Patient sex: F
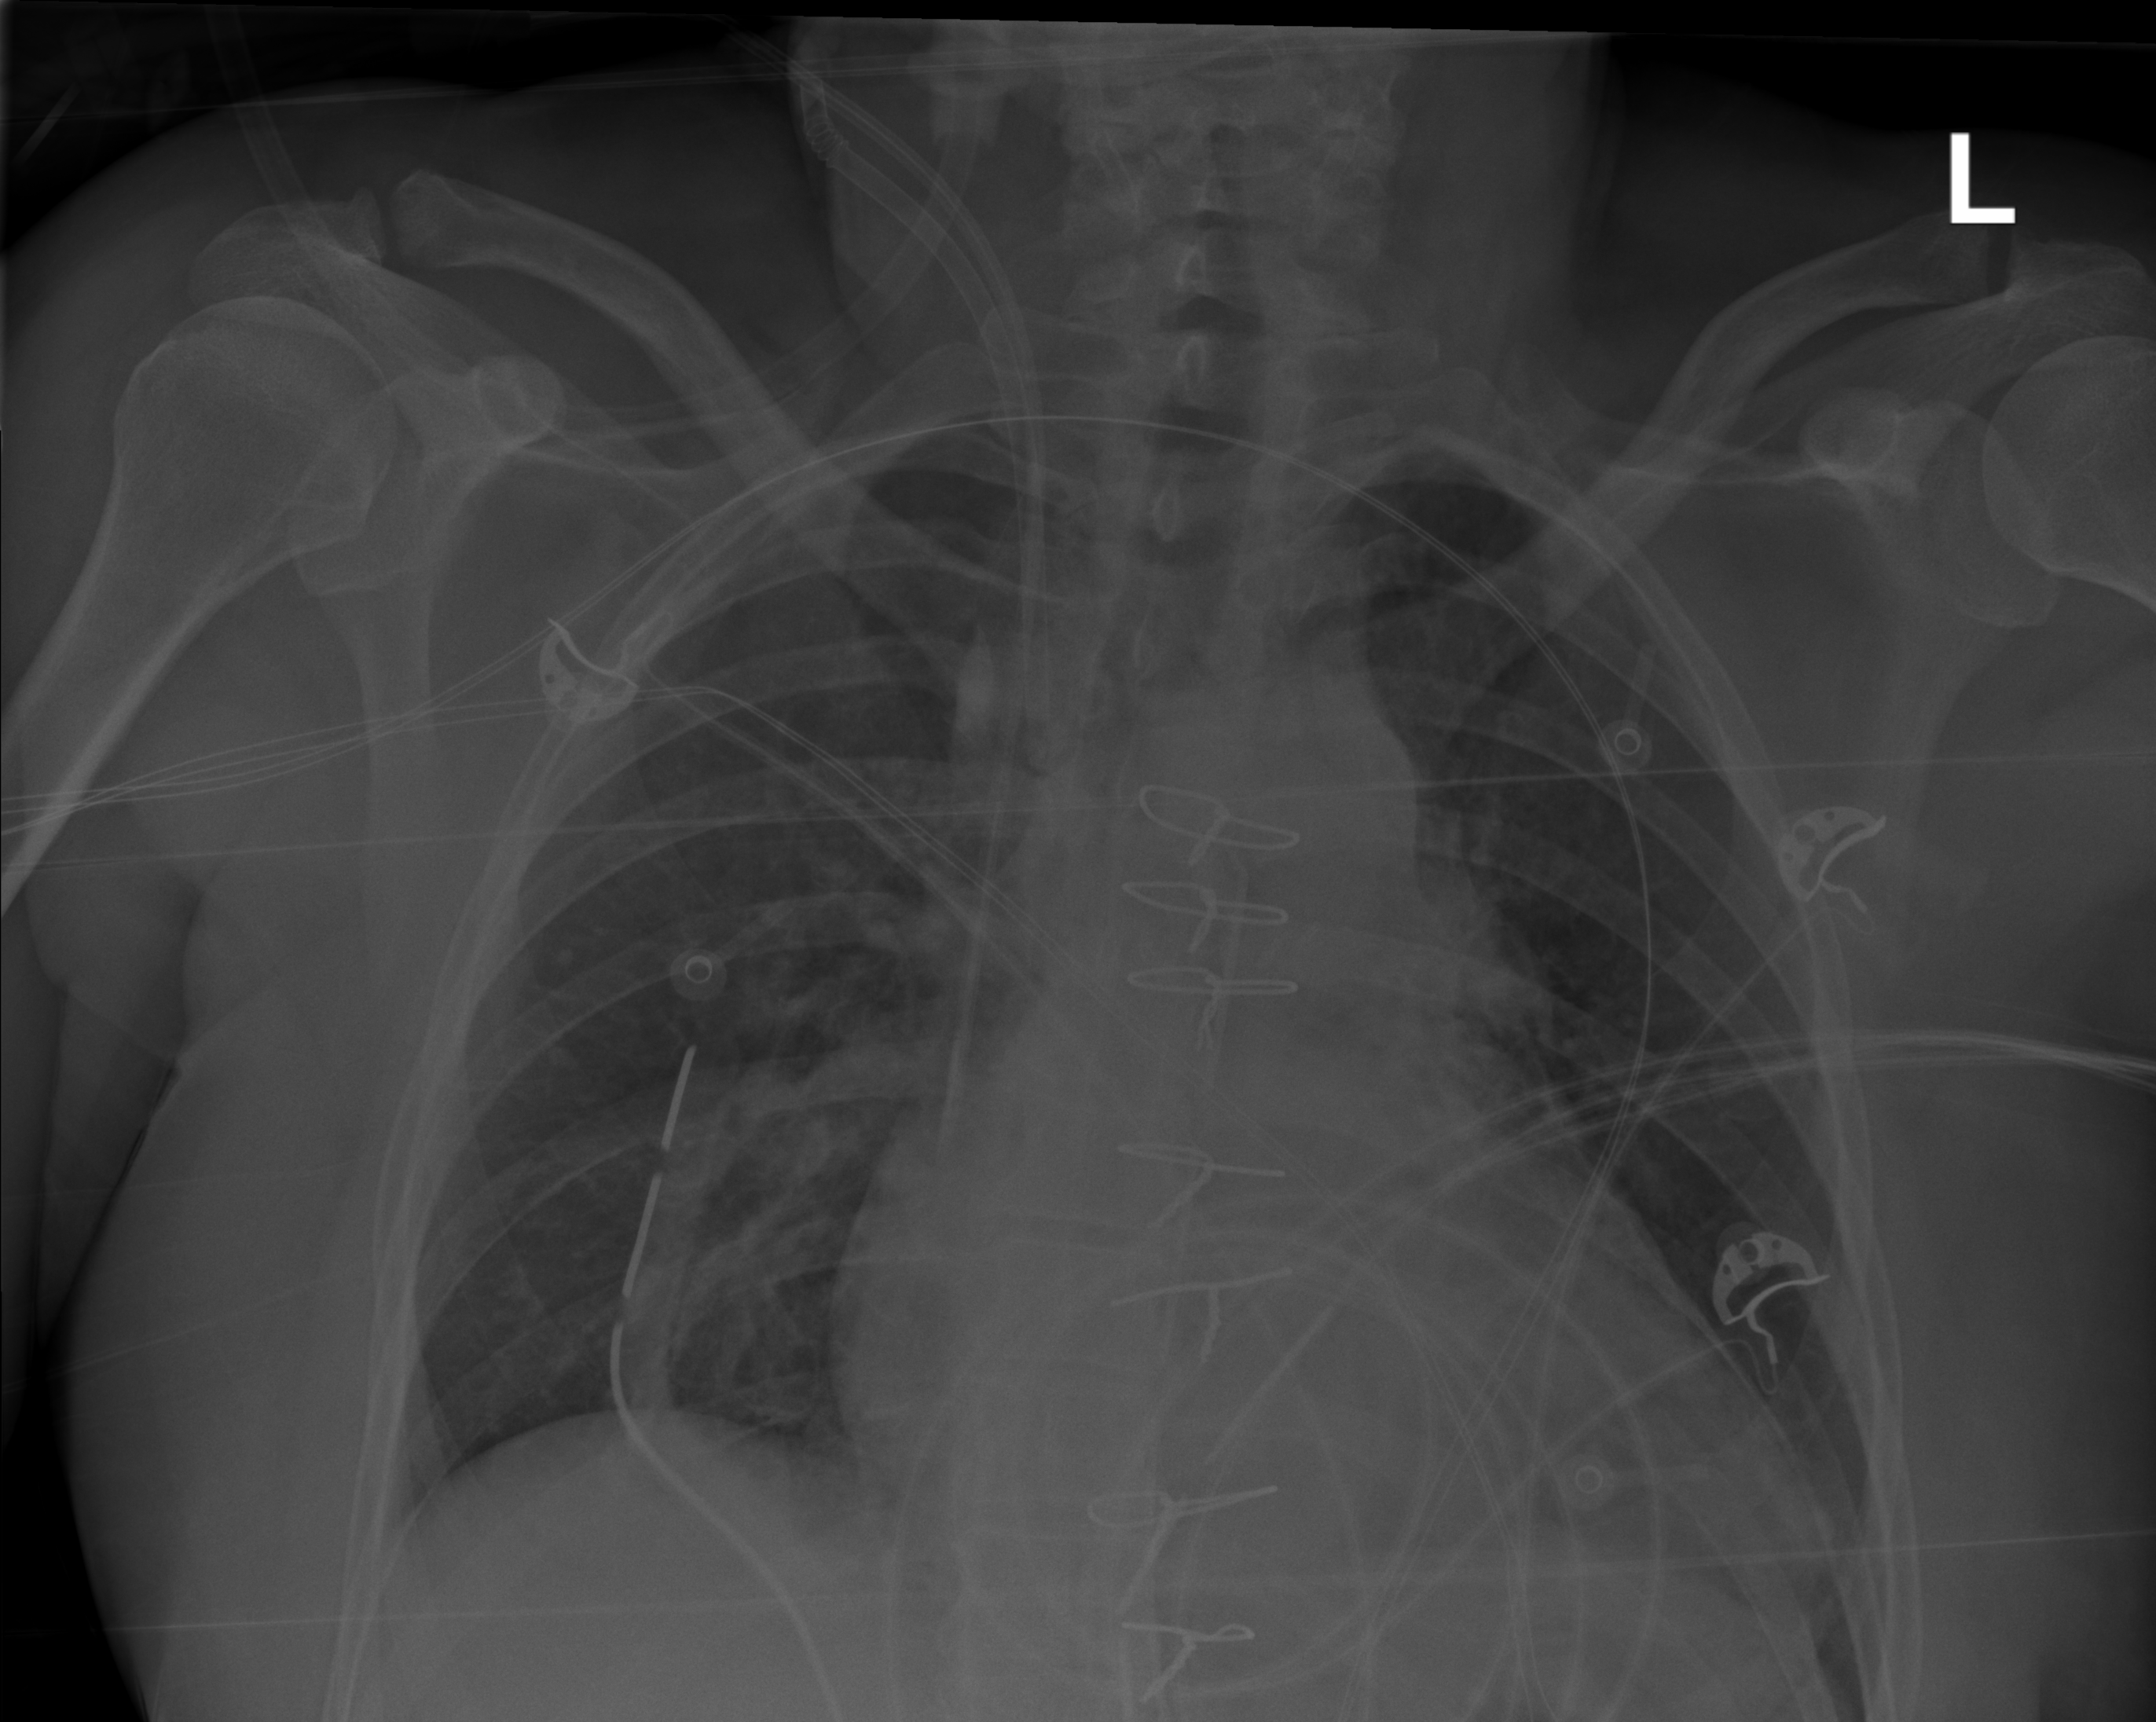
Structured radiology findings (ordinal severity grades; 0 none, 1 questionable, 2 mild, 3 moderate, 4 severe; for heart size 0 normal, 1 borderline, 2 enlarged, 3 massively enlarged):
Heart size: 2
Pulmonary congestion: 2
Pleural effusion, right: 0
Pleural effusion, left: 0
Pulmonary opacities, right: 2
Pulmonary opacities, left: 2
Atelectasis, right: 2
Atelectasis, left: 2